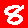
Digit: 8